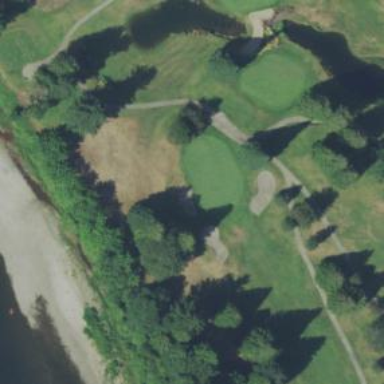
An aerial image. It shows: View of golf hole.